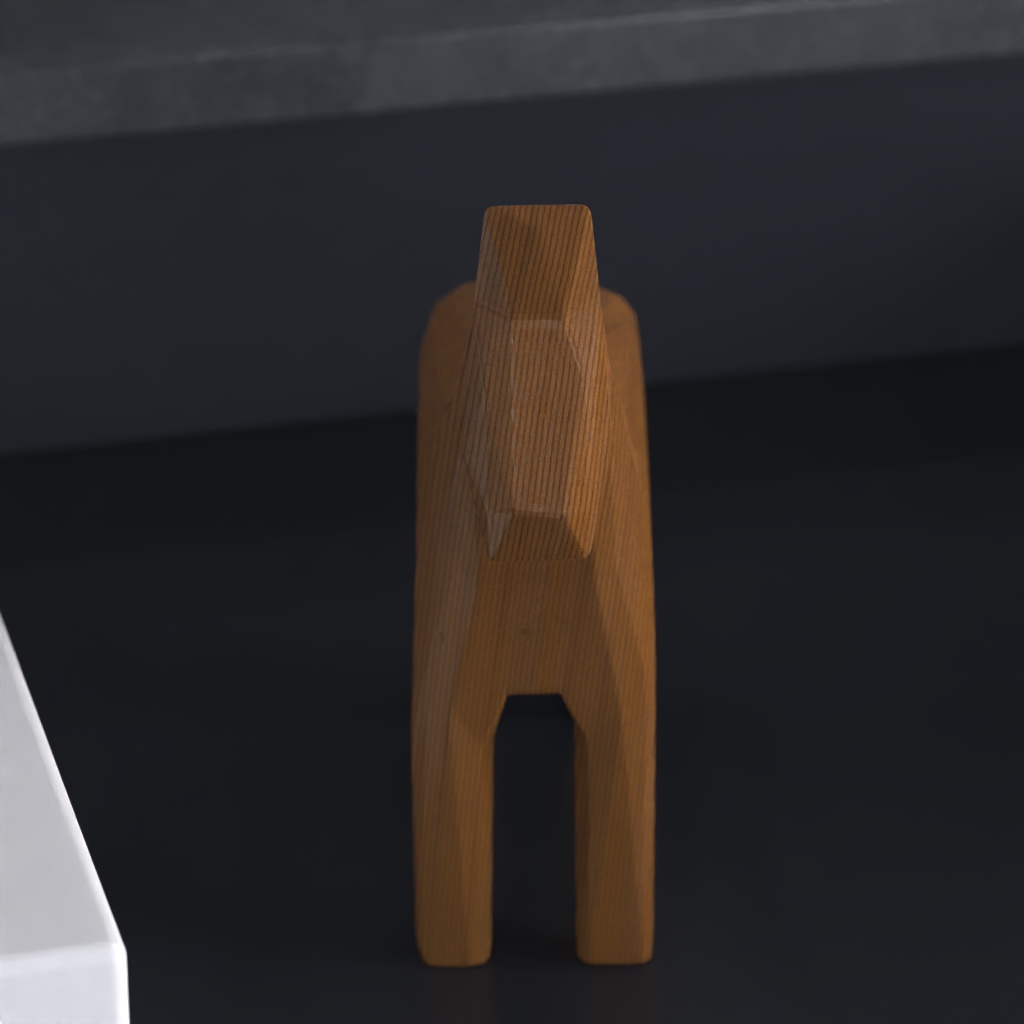
A high quality rendering of a dalahest_oak dalecarlian horse figurine made of varnished dark oak standing on a dark bathroom counter in an a clothing store with cold dimmed artificial lighting,medium shot from the front top, 150 mm, f 11, bokeh